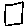
Label: square